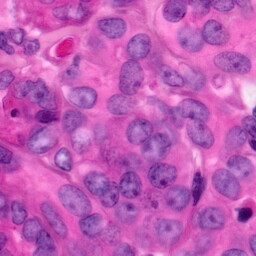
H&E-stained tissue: Pancreatic